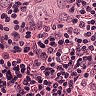
Metastatic tissue present: yes